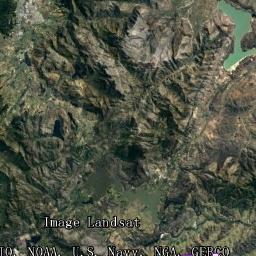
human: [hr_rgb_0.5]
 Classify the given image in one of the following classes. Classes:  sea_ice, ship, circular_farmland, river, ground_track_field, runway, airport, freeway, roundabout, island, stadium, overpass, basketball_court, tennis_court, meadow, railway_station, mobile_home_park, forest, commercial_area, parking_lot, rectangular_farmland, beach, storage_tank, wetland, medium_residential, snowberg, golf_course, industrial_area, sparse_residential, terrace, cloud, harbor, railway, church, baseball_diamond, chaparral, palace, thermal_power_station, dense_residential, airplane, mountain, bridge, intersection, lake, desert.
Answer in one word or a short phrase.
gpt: mountain